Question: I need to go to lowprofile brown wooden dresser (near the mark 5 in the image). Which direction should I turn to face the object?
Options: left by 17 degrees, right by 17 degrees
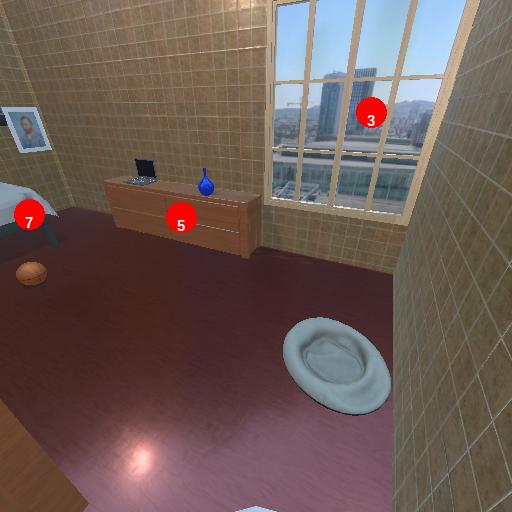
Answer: left by 17 degrees